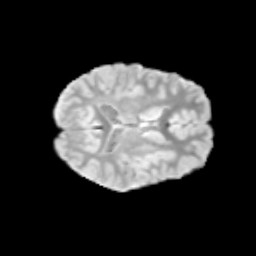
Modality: T2w
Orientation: axial
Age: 9
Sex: male
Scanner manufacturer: siemens
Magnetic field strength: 3 T
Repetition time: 3.8 s
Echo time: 0.07 s